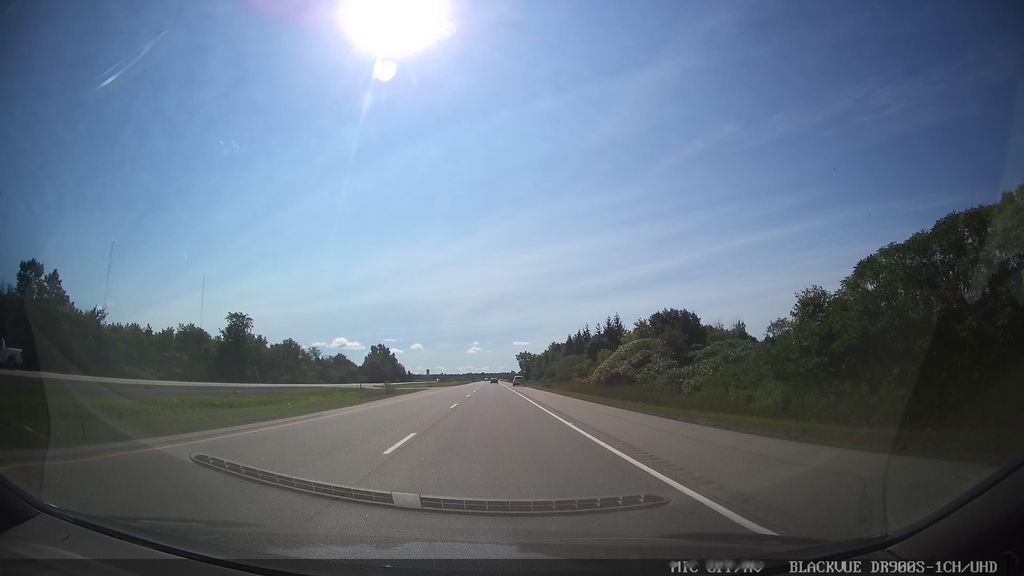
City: ottawa-gatineau